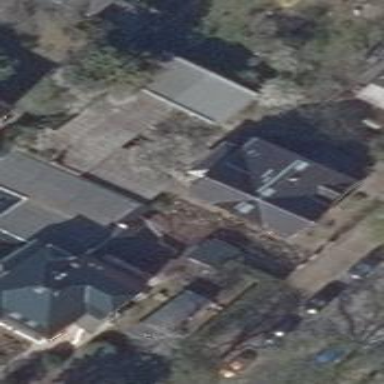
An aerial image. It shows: Group of garages.